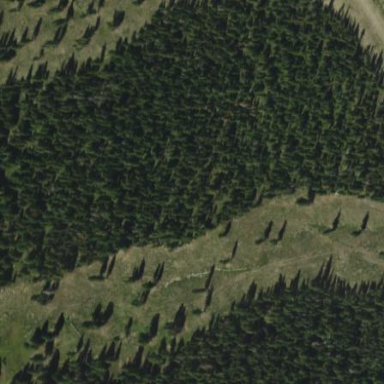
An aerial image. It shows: Coniferous woodland with evergreen needle-leaved trees.